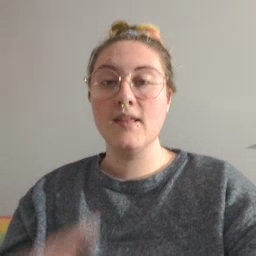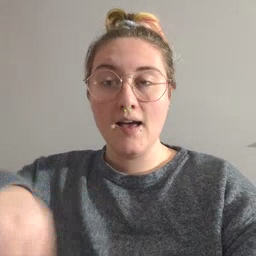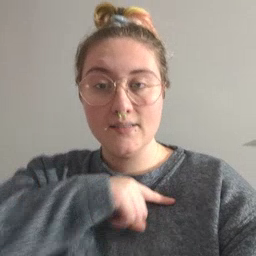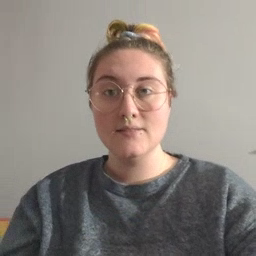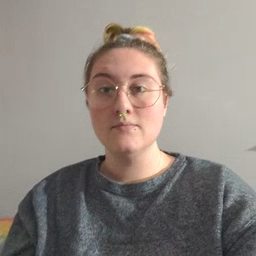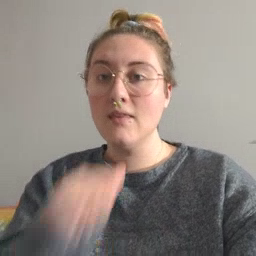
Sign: weus